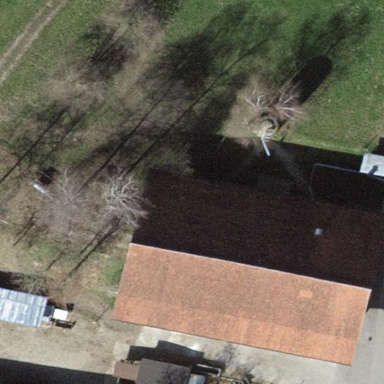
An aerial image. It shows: Farm auxiliary building.